Question: I'm trying to compare historical daily attendance figures between the Mariners and White Sox.
I created my data frame with MySQL database and whittled it down to these columns: 'date', 'hometeam', 'dayofweek', and attendance.
I then used 'lubridate' to convert the number that encodes the date into a 'Date' field in R. I also set the attendance of games reporting 0 to NA. I did both with:
'''
sea_attendance <- sea_attendance %>%
mutate(the_date = ymd(date),
attendance = ifelse(attendance == 0, NA, attendance))
'''
I tried to plot it with this:
'''
ggplot(sea_attendance,
aes(x = wday(the_date), y = attendance,
color = hometeam)) +
geom_jitter(height = 0, width = 0.2, alpha = 0.2) +
geom_smooth() +
scale_y_continuous("Attendance") +
scale_x_continuous("Day of the Week", breaks = 1:7,
labels = wday(1:7, label = TRUE)) +
scale_color_manual(values = c("blue", "grey"))
'''
It came out pretty cool, but I couldn't get 'geom_smooth' to work:

I got this error:
'''
'geom_smooth()' using method = 'gam' and formula 'y ~ s(x, bs = "cs")'
Warning messages:
1: Removed 44 rows containing non-finite values (stat_smooth).
2: Computation failed in 'stat_smooth()':
x has insufficient unique values to support 10 knots: reduce k.
3: Removed 44 rows containing missing values (geom_point).
'''
This is a problem out of a textbook. I've been staring at it for an hour trying to figure out where I've gone wrong.
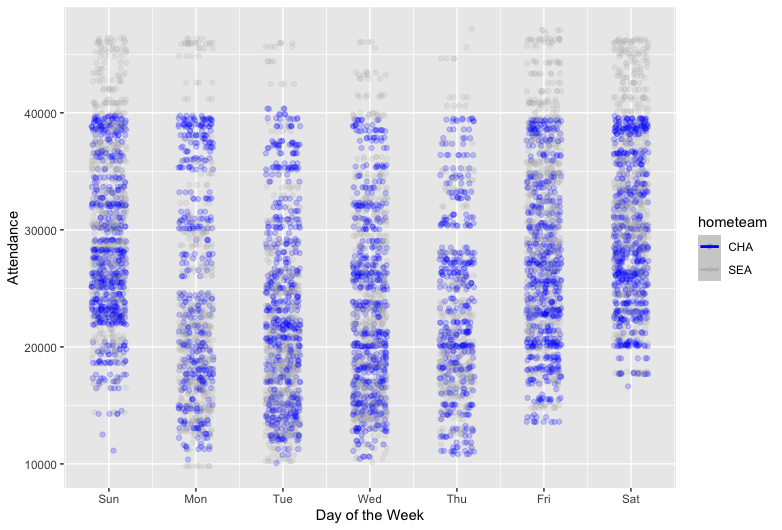
Answer: You probably need something like
'''
geom_smooth(method="gam", formula = y ~ s(x, bs = "cs", k=5))
'''
'ggplot2' (calling the 'mgcv' package) is trying to compute a smooth curve through 7 unique x-values (before jittering), and the default number of "knots" (spline breakpoints) is set to 10.
You could also use an alternate 'geom_smooth()' method (e.g. 'method="loess"' or 'method="lm"' (although the latter will give you a linear fit; you could make it polynomial with e.g. 'formula = y ~ poly(x,3)'), or use 'stat_summary(fun.y=mean, geom="line")' to connect the means of the groups with a line ...
Related posts (useful, but not necessarily answered clearly):
- <URL>